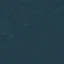
Label: Forest